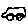
Label: car